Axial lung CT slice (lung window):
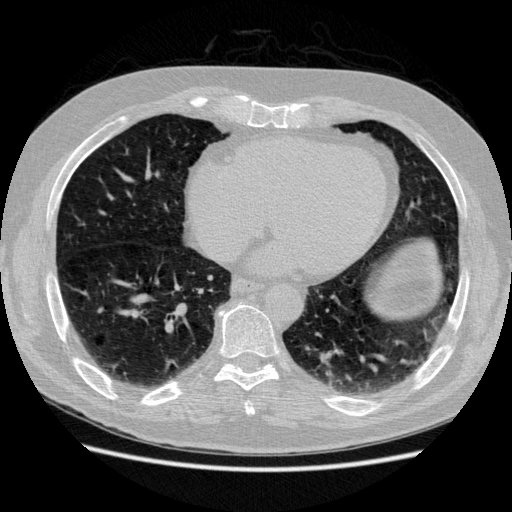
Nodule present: no